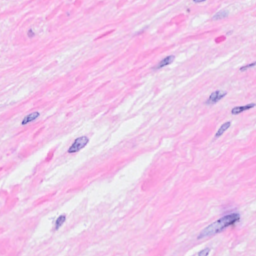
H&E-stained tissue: Breast